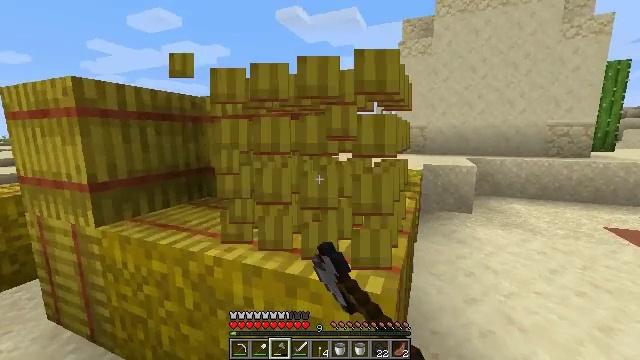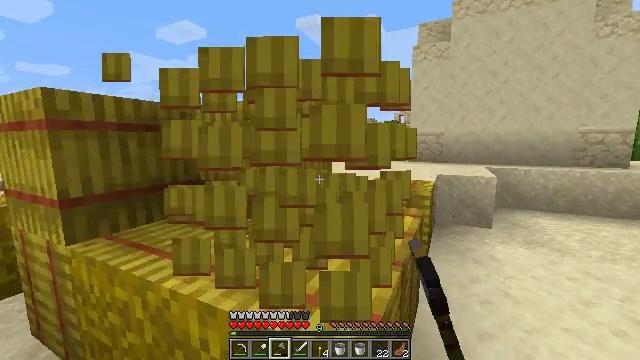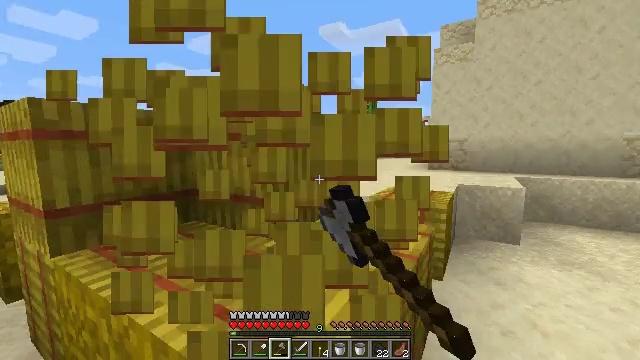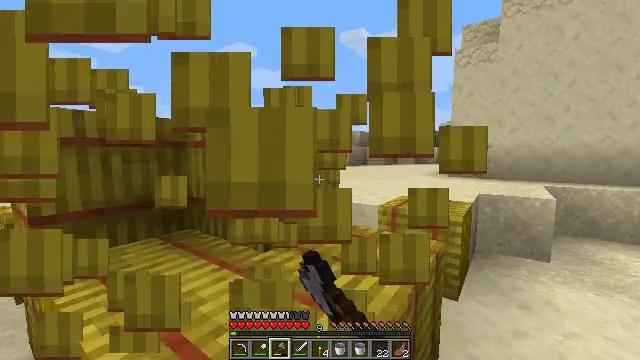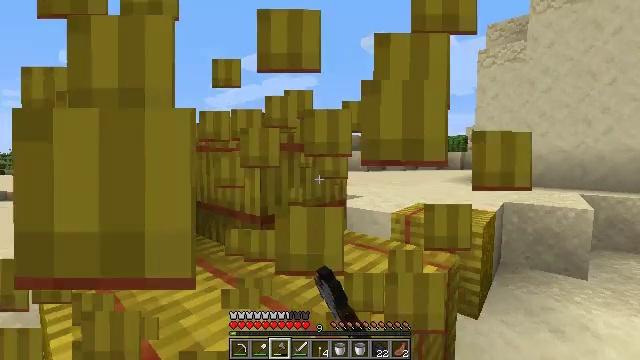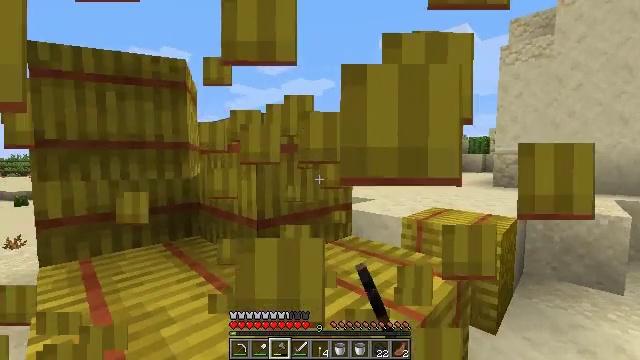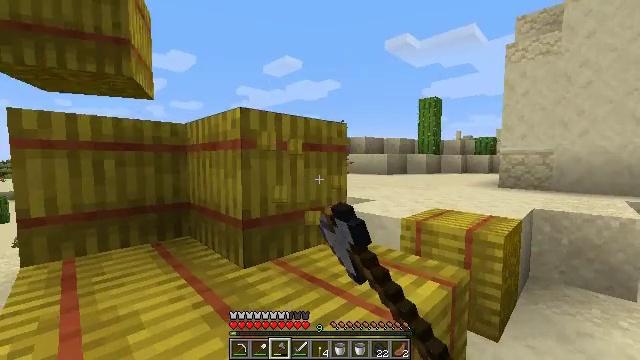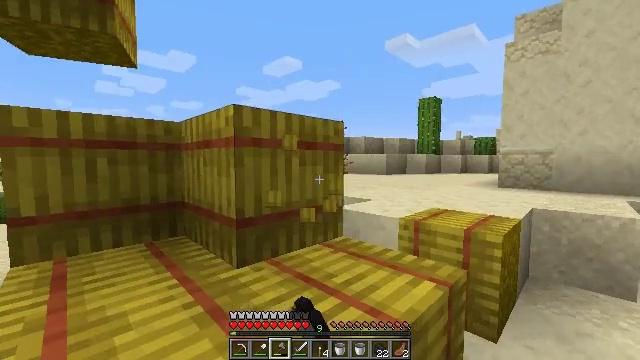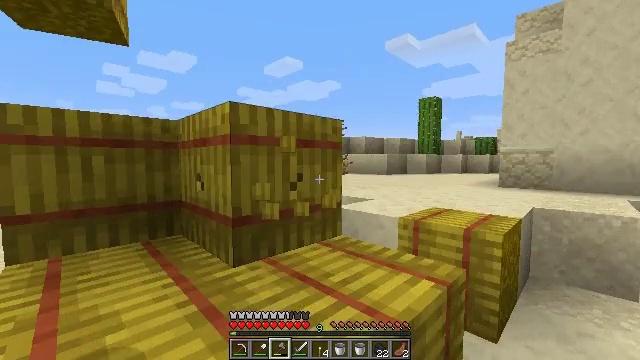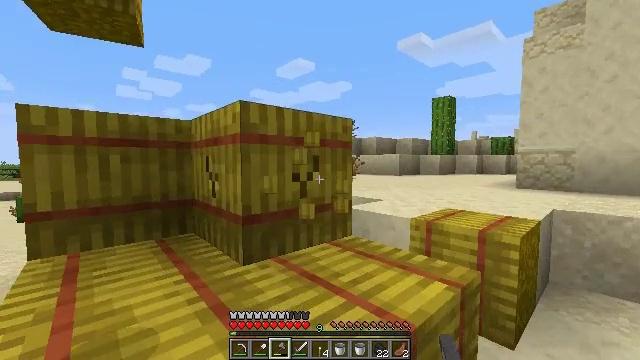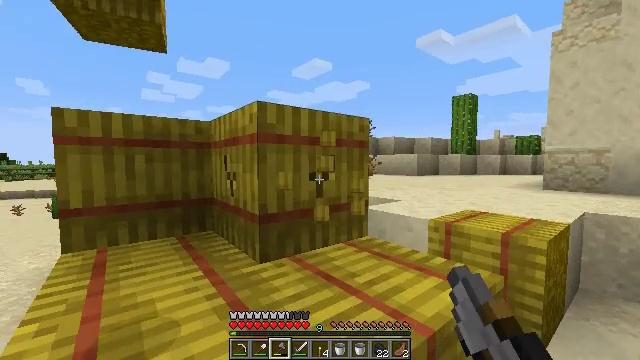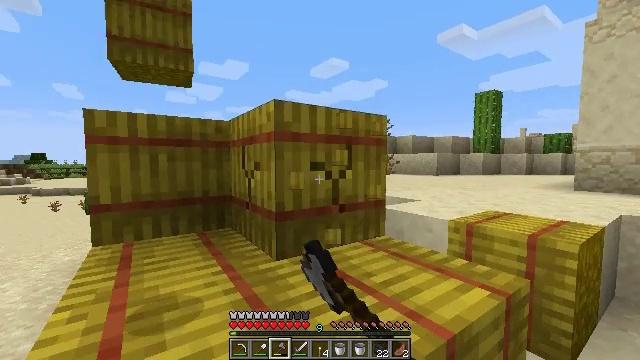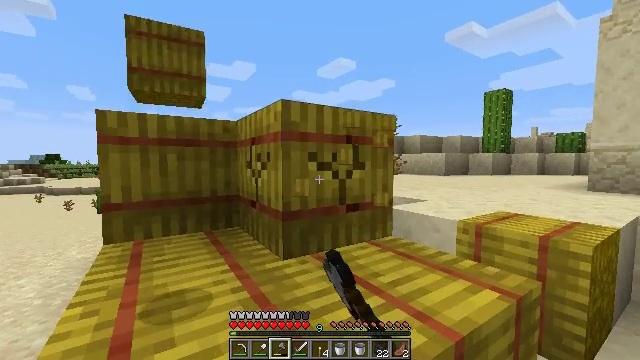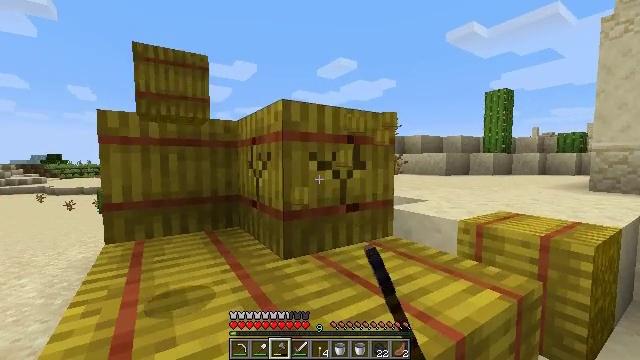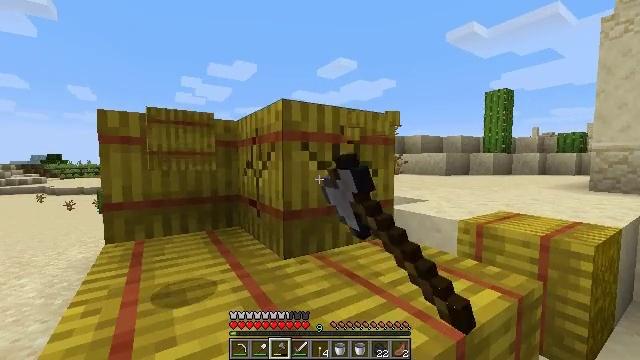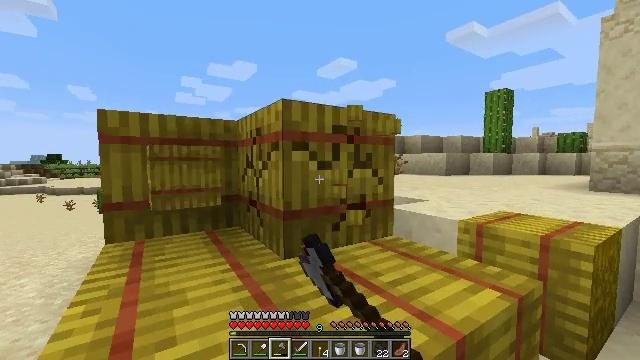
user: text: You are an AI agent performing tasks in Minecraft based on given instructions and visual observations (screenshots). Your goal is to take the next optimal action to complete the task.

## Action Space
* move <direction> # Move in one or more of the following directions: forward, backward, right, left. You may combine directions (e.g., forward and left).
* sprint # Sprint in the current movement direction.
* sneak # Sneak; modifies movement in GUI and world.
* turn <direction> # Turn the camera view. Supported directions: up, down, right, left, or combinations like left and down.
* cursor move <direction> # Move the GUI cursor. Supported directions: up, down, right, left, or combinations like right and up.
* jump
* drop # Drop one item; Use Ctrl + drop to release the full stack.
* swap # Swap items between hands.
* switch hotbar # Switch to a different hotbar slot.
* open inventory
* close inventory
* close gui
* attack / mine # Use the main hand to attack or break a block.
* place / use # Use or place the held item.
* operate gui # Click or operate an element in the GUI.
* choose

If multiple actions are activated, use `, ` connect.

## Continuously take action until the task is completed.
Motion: motion action
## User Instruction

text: Gather hay blocks from the farm.
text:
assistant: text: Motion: move forward and move right, turn left and up, attack / mine
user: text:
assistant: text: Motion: move forward and move right, turn left and up, attack / mine
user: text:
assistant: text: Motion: move forward and move right, turn left and up, attack / mine
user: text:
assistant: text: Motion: move forward and move right, turn left and up, attack / mine
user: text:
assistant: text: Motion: turn left, attack / mine
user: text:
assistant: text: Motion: turn left, attack / mine
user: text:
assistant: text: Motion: attack / mine
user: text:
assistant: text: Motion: attack / mine
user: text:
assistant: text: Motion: turn left, attack / mine
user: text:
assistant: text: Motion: turn left, attack / mine
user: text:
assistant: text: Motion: turn left, attack / mine
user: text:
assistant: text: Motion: turn left, attack / mine
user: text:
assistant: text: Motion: attack / mine
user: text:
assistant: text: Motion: attack / mine
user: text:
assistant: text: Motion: attack / mine
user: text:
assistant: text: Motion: attack / mine
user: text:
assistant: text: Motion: attack / mine
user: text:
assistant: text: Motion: attack / mine
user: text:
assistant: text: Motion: attack / mine
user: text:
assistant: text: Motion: move right, attack / mine
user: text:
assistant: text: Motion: move right, attack / mine
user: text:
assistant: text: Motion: move right, attack / mine
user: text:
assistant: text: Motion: move right, turn left and down, attack / mine
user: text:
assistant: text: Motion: move right, turn left and down, attack / mine
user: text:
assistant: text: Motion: move right, turn left and down, attack / mine
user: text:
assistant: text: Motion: turn left and down, attack / mine
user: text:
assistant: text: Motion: turn left and down, attack / mine
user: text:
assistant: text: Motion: turn left and down, attack / mine
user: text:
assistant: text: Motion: turn down, attack / mine
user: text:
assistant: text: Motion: attack / mine